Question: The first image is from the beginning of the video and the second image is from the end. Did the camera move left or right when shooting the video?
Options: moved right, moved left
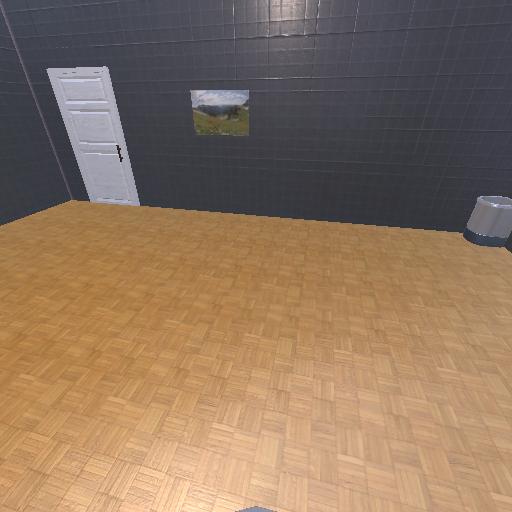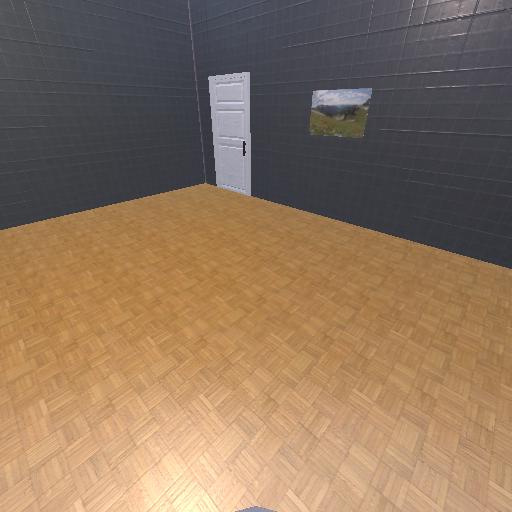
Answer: moved right